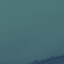
Label: SeaLake